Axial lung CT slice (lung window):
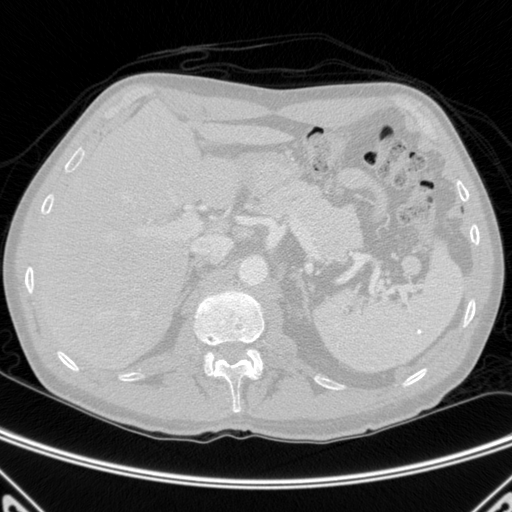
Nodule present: no